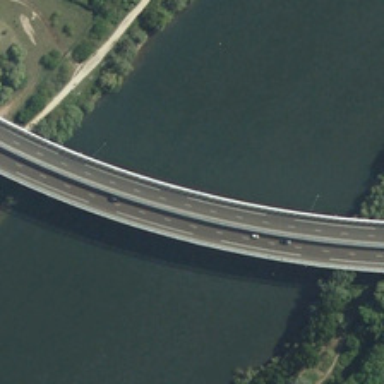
A bridge is over a river with many green trees in two sides of it .